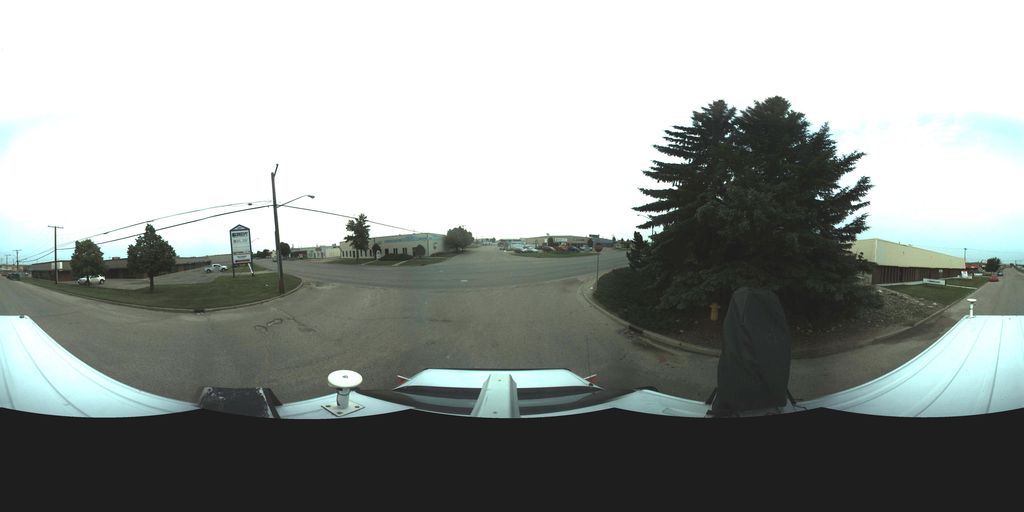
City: saskatoon